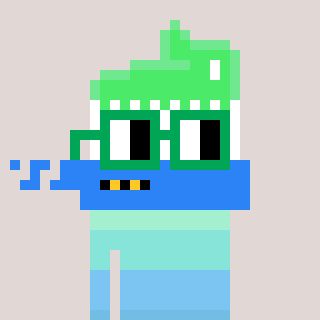
a pixel art character with square green glasses, a toothbrush-shaped head and a orange-colored body on a warm background